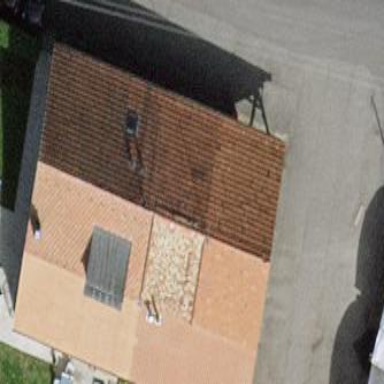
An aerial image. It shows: View of roof of building.